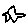
Label: star